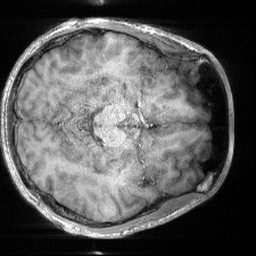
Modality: T1w
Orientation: axial
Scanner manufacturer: siemens
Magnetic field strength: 3 T
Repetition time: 2.4 s
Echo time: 0.00213 s